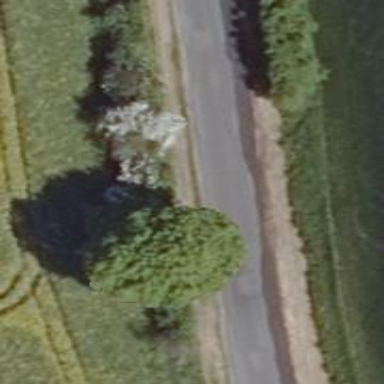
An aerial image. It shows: Row of trees in natural setting.